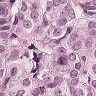
Metastatic tissue present: yes